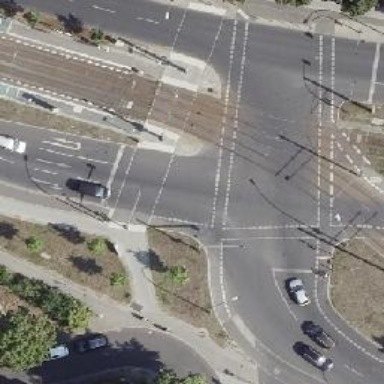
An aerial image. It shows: Secondary road with asphalt surface. There is cycle track on the right side of the road.